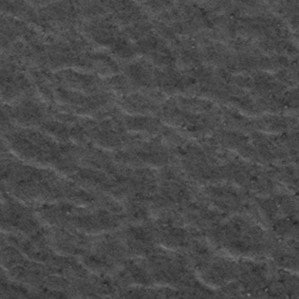
Label: frost